Question: I'm hoping someone can help me: I have a left column container #left-column, with a float:left; and some elements (slideshow, images, text) floating on the right. Everything is placed in the main container which has a width value of 990px; The left column is 240px, while all the elements on the right have widths which are enough to fit on the right side (720px). Here is a graphic of what is happening:
What can I do to solve this ? My guess is that there is something to do with the slideshow div...

'''
#main-container {
width:990px;
margin:8px auto;
}
#left-column {
width:240px;
float:left;
}
#slideshow {
float:right;
width:720px;
height:300px;
}
a.image {
float: right;
display:inline-block;
}
.text {
float:right;
width:720px;
}
'''
What should I do ? MANY thanks...!!
EDIT - When I put a position:asbolute to the left-column container, it goes straight up to the top, which looks fine , but this is not the solution I'm looking for.
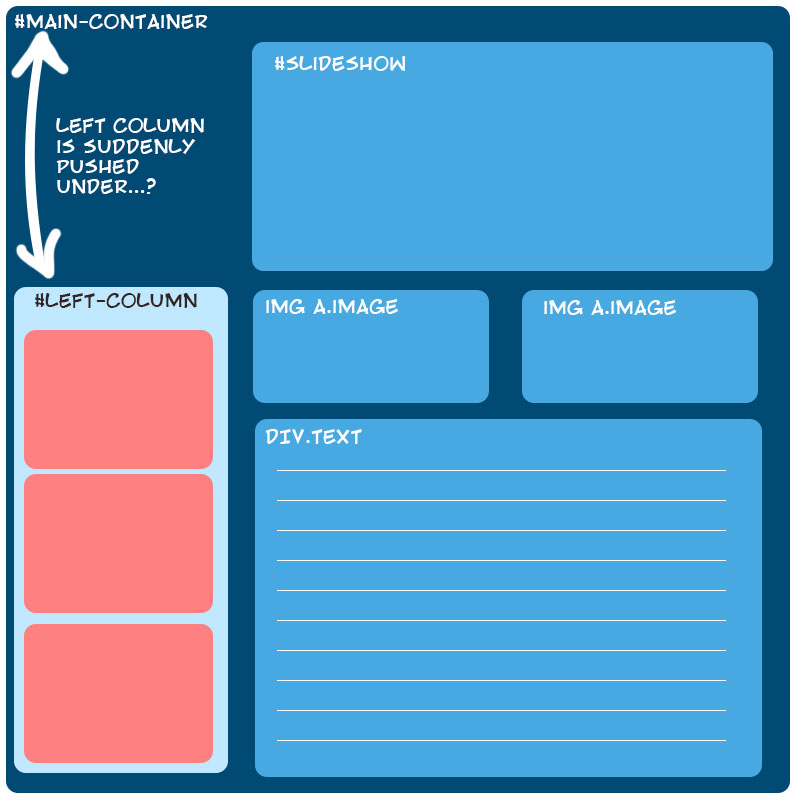
Answer: Thanks to everybody who gave me some tips and hints to solve my problem. After messing around abit in the code I found that placing the left column BEFORE the slideshow was the solution. Something I missed: the slideshow container was after the left column... Basically the order of things on the page was not right. As this html code is outputed with some PHP I didn't see it at first, also sorry but could hardly post the whole html code, thanks to everybody though I really appreciated your replies trying to help.